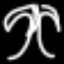
Label: palm tree